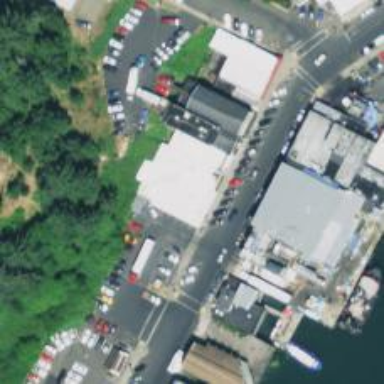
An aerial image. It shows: Convenience shop.